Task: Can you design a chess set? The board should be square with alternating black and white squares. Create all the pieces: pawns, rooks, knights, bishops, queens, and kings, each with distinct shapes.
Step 3877:
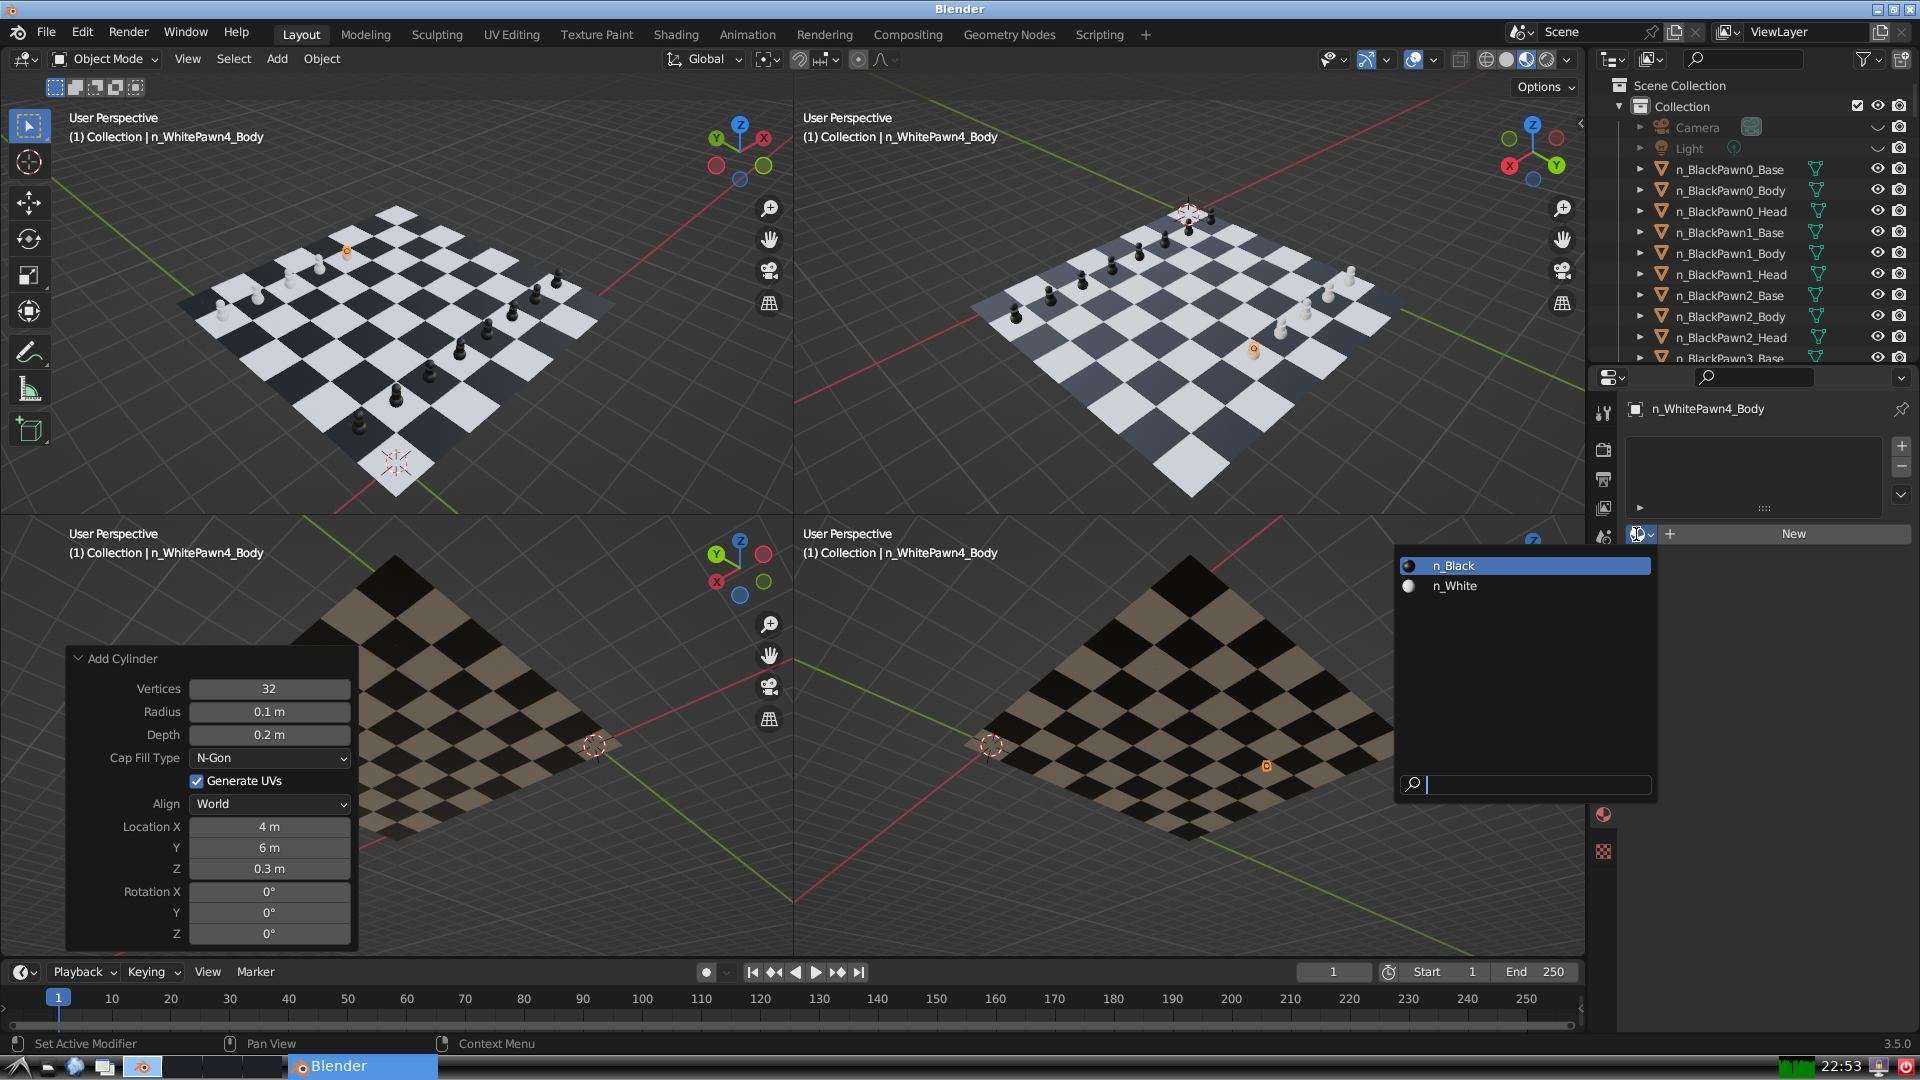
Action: input_text: n_White